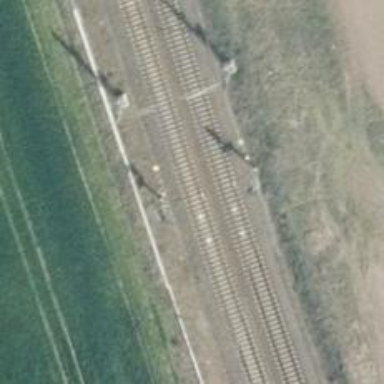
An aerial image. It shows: Railway signal.